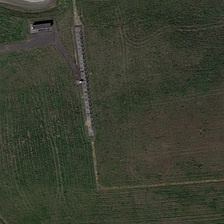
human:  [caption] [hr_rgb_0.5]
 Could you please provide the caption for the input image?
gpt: this is a large piece of green meadow .

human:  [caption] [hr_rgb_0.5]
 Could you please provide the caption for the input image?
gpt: this is a large piece of green meadow .

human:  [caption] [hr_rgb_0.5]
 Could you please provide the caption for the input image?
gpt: this is a large piece of green meadow .

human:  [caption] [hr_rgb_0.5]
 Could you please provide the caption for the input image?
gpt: this is a large piece of green meadow .

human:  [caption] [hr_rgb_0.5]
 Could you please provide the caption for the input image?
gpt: this is a large piece of green meadow .